Question: code for table(mygrid) in html:
'''
<table cellspacing="0" border="1" style="border-collapse:collapse;" id="mygrid"
rules="all">
<tbody>
<tr>
<th scope="col">Nr de ord</th>
<th scope="col" class="hideGridColumn">&nbsp;</th>
<th scope="col" class="hideGridColumn">StudentId</th>
<th scope="col">Numele Prenuele</th>
<th scope="col">
<span id="mondayText">Luni<br></span>
</th>
<th scope="col">
<span id="thuesdayText">Marti<br></span>
<span id="thuesday">04.09.2012</span>
</th>
<th scope="col">
<span id="wednesdayText">Miercuri<br></span>
<span id="wednesday">05.09.2012</span>
</th>
<th scope="col">
<span id="thursdayText">Joi<br></span>
<span id="thursday">06.09.2012</span>
</th>
<th scope="col">
<span id="fridayText">Vineri<br></span>
<span id="friday">07.09.2012</span>
</th>
<th scope="col">
<span id="saturdayText">Simbata<br></span>
<span id="saturday">08.09.2012</span>
</th>
<th scope="col">
<span id="absM">Absente motivate</span>
</th>
<th scope="col">
<span id="absN">Absente nemotivate</span>
</th>
</tr>
<tr>
<td>1</td>
<td class="hideGridColumn">9201001121311</td>
<td class="hideGridColumn">120001</td>
<td>asd asd asd</td>
<td><select class="ddlJ" id="a1_0"
name="ctl00$contentbody$mygrid$ctl02$a1">
<option value="a">a</option>
<option value="m" selected="selected">m</option>
<option value="n">n</option>
</select>
</td>
<td></td>
<td></td>
<td></td>
<td></td>
<td></td>
<td>
<span id="totalM">1</span>
</td>
<td>
<span id="totalN">0</span>
</td>
</tr>
<tr>
<td>2</td>
<td class="hideGridColumn">9201001121311</td>
<td class="hideGridColumn">120002</td>
<td>test1 </td>
<td><select class="ddlJ" id="a1_1"
name="ctl00$contentbody$mygrid$ctl03$a1">
<option value="a">a</option>
<option value="m">m</option>
<option value="n" selected="selected">n</option>
</select>
</td>
<td></td>
<td><select class="ddlJ" id="a111_1"
name="ctl00$contentbody$mygrid$ctl03$a111">
<option value="a">a</option>
<option value="m" selected="selected">m</option>
<option value="n">n</option>
</select>
</td>
<td></td>
<td></td>
<td></td>
<td><span id="totalM">1</span>
</td>
<td><span id="totalN">0</span>
</td>
</tr>
<tr>
<td>3</td>
<td class="hideGridColumn">9201001121311</td>
<td class="hideGridColumn">120003</td>
<td>test3 </td>
<td><select class="ddlJ" id="a1_2"
name="ctl00$contentbody$mygrid$ctl04$a1">
<option value="a">a</option>
<option value="m" selected="selected">m</option>
<option value="n">n</option>
</select>
</td>
<td></td>
<td><select class="ddlJ" id="a111_2"
name="ctl00$contentbody$mygrid$ctl04$a111">
<option value="a">a</option>
<option value="m">m</option>
<option value="n" selected="selected">n</option>
</select>
</td>
<td></td>
<td></td>
<td></td>
<td><span id="totalM">0</span>
</td>
<td><span id="totalN">1</span>
</td>
</tr>
</tbody></table>
'''
When this table(grid) is loaded I have a function that calculates number of selectedIndex=1 or slectedIndex=2.
'''
var collection = $('select.ddlJ');
console.log(collection);
$.each(collection, function(key,value)
{
console.log("key:"+key+"si value"+value);
var p = $(value).parent().parent();
p.find('td:last').prev().find('span').html(
p.find($(value)).filter(function () {
return $.trim($(value).get(0).selectedIndex) == 1;
}).length
);
p.find('td:last span').html(
p.find($(value)).filter(function () {
return $.trim($(value).get(0).selectedIndex) == 2;
}).length
);
});
'''
It works but it calculates wrong, if there are multiple select elements in a row the result is just a number from the last select element, just like in the picture below:

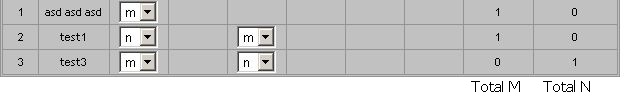
Answer: Or you can test this:
'''
var row = $('tr').not(':first');
$.each(row, function(key,value){
var ind = '';
$(value).find('select option:selected').each(function(){
ind += $(this).index() + ' for ' + $(this).text() + ' ';
});
console.log('The index selected for current row are: ' +ind);
});
'''
---
Edit:
To change the span 'totalM' and 'totalN' text, change 'id="totalM"' and 'id="totalN"' to 'class="totalM"' and 'class="totalN"' (id are unique ;-))
and this is a way:
'''
var row = $('tr').not(':first');
$.each(row, function(key,value){
var m = 0;
var n = 0;
$(value).find('select option:selected').each(function(){
if($(this).index() == 1) {
m += 1;
}else if($(this).index() == 2){
n += 1;
}
});
$(value).find('.totalM').text(m);
$(value).find('.totalN').text(n);
});
'''
but you can store the above index in an array and use it to populate the total, or other way store the text and see how many m or n there are, and so on...
Example on <URL>